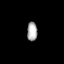
Tissue: prostate
Cell type: Fibroblasts
Senescence score: 0.3597
Nuclear area (px): 191
Mean DAPI intensity: 170.942